Current action and preconditions to check: trajectory_clear

Your task: For each precondition in the list above, predict whether it will hold at this action.

Consider the current scene as observed from the mobile robot's camera, and analyze the predicted future states of all dynamic agents (e.g., people, animals, vehicles, or any moving entities) within the NEXT SECOND.

IMPORTANT: Only answer "very likely" if you are absolutely certain—based on strong, clear evidence—that a dynamic agent will violate the precondition in the predicted future state. Do NOT answer "very likely" for unlikely, ambiguous, or low-probability risks.

Ask yourself for each precondition: Is there a high probability, with clear and convincing evidence, that the predicted future states of any dynamic agent will interfere with the predicted future state of the currently executing action within the NEXT SECOND, causing that precondition to fail?

Assess the risk level based on these predictions. Use "likely" or "very likely" if motions create a clear risk of interference.

Use "neutral" or "improbable" if agents are nearby but their predicted paths are clearly diverging or non-conflicting.

Failure Risk Categories: "very improbable", "improbable", "neutral", "likely", "very likely"

Answer Format: Output ONLY the probability_of_failure value from these categories: "very improbable", "improbable", "neutral", "likely", "very likely"

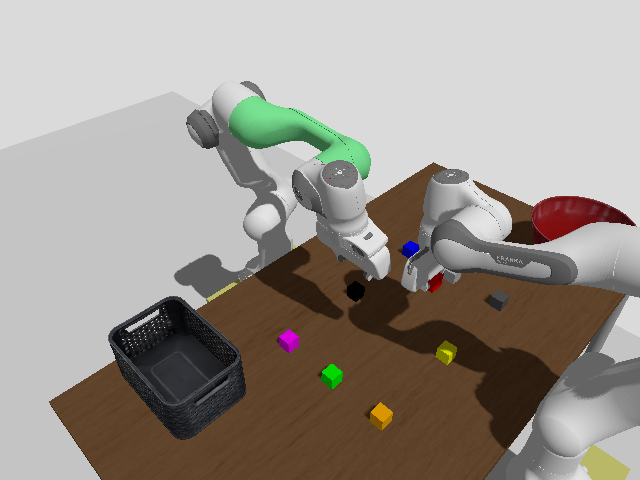

Answer: neutral